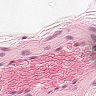
Metastatic tissue present: no